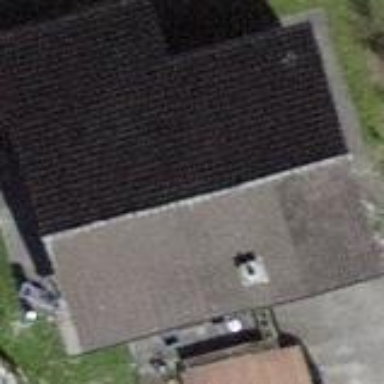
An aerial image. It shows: Building with tile roof.